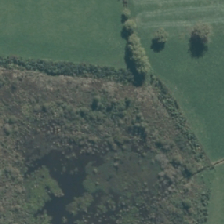
Land cover: herbaceous_freshwater_vege